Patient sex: M
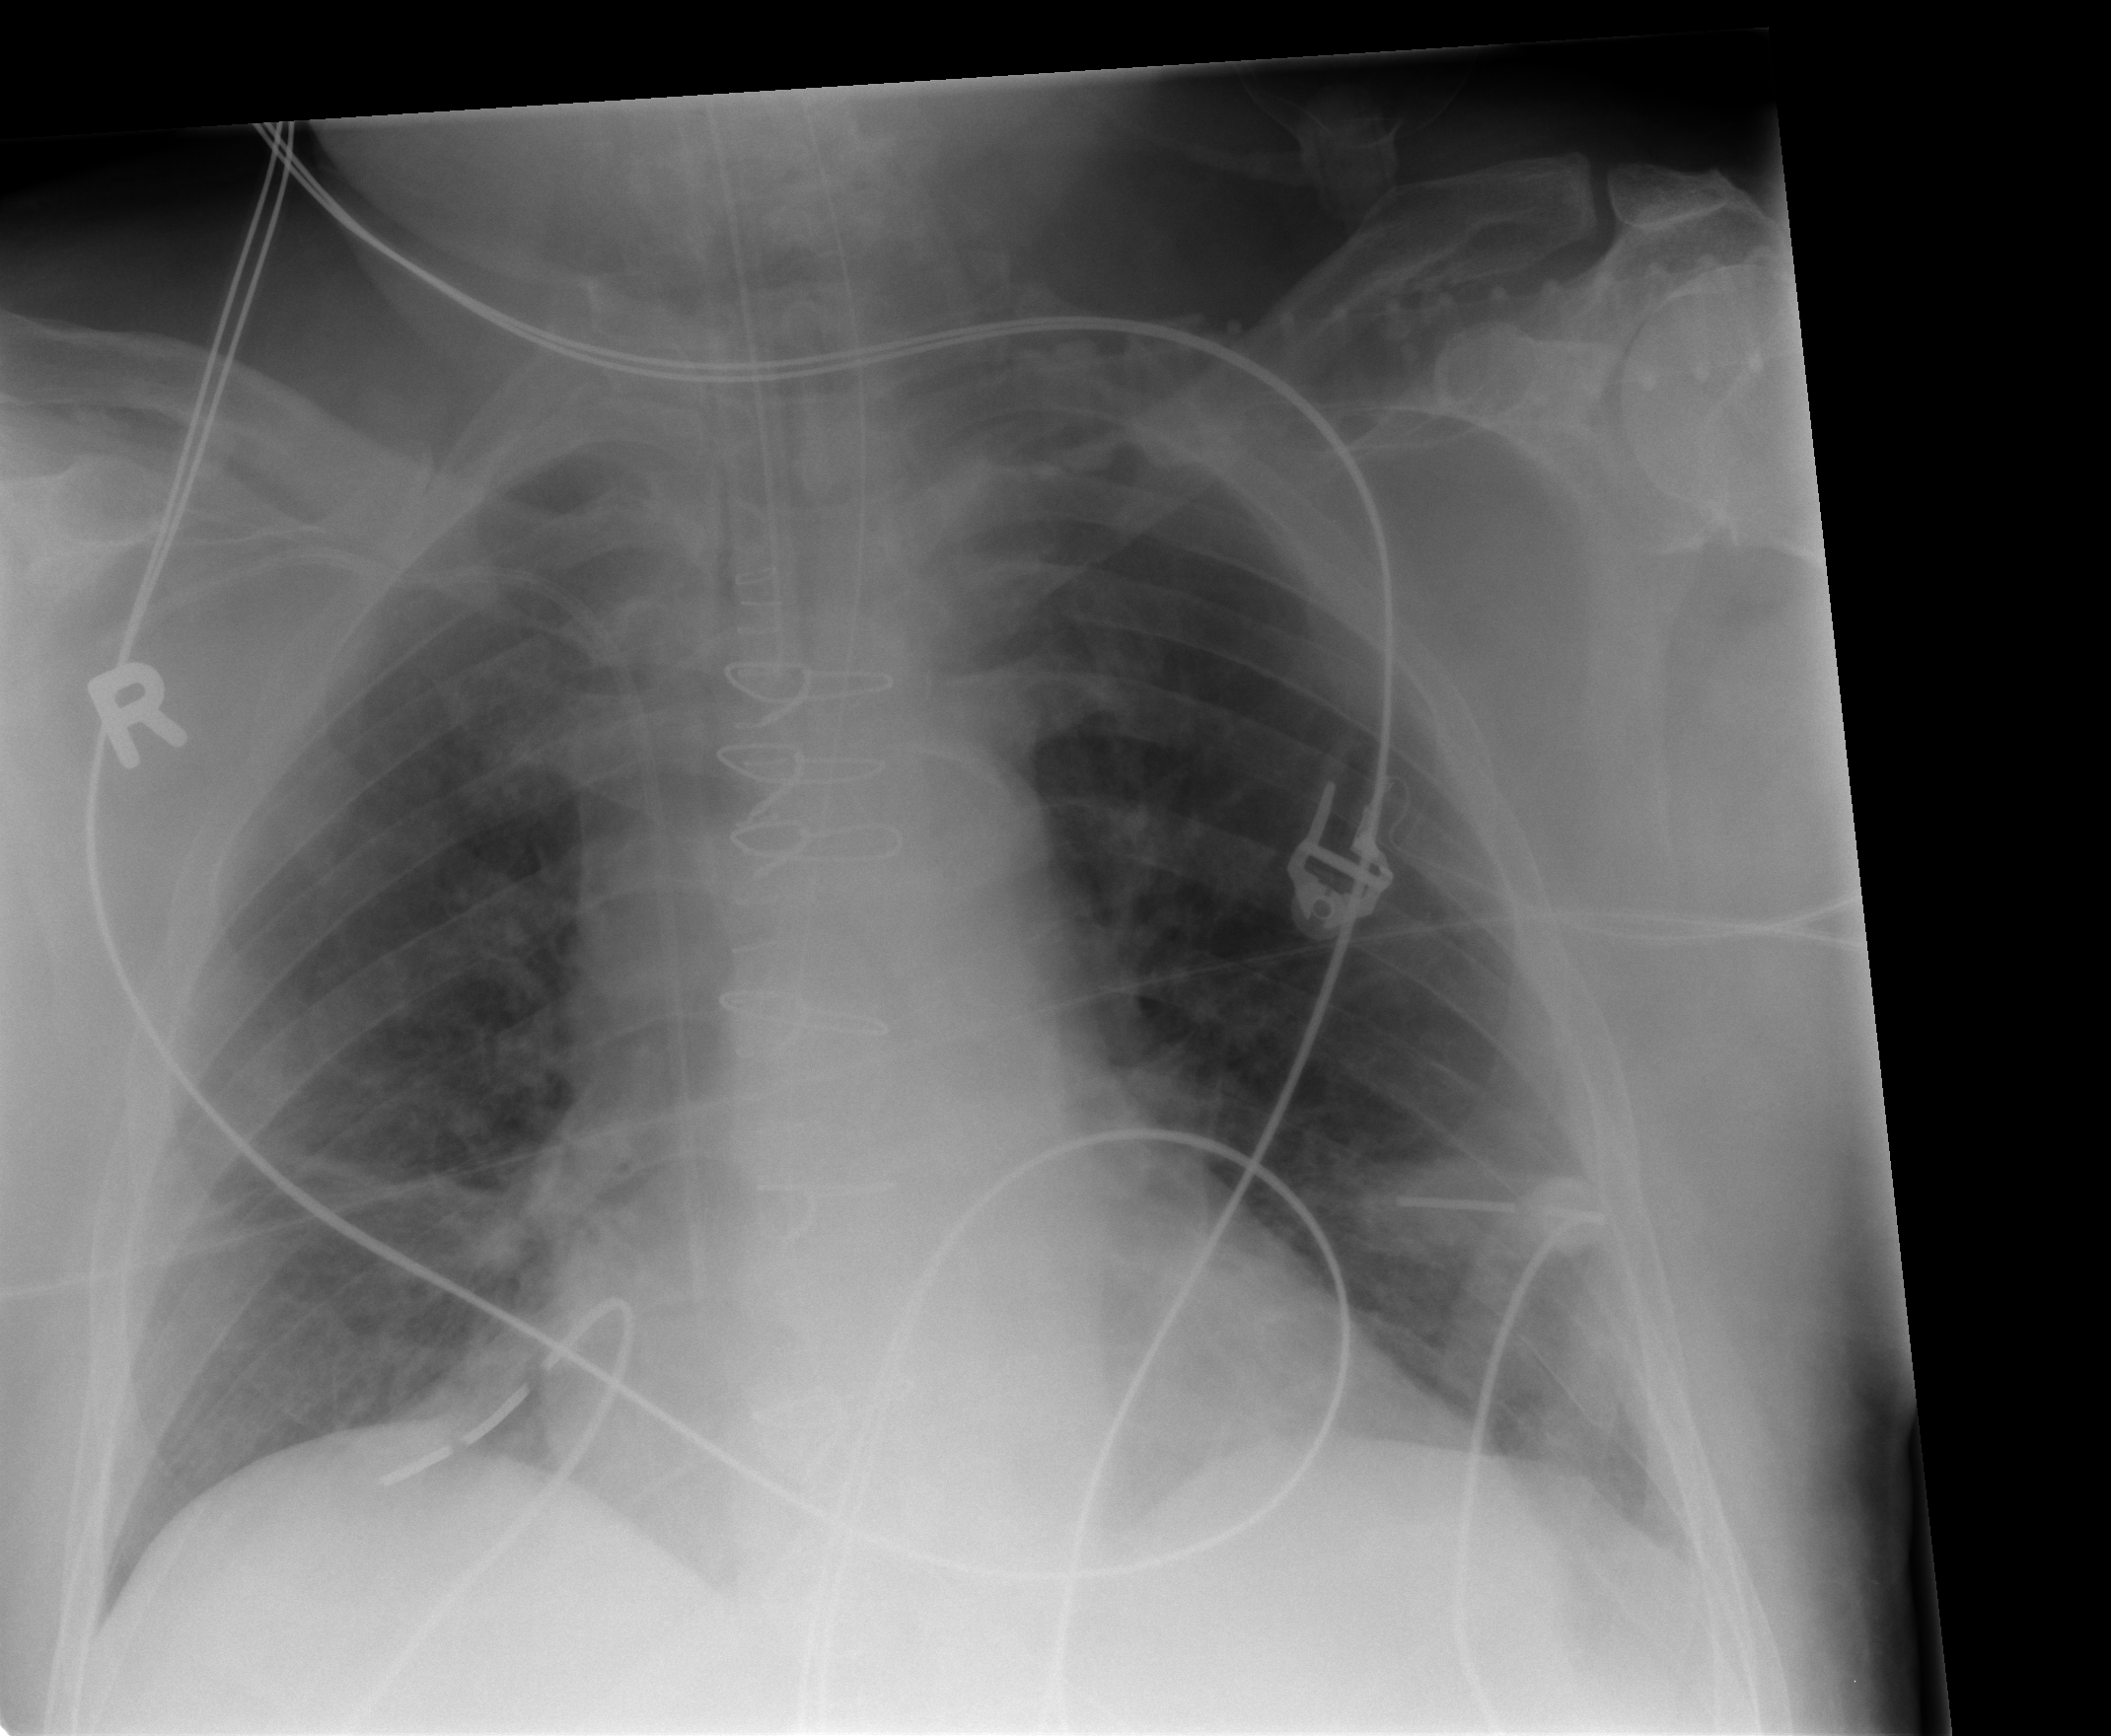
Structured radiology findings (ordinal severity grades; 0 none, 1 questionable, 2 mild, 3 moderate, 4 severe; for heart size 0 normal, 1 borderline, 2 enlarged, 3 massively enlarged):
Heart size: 2
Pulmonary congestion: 1
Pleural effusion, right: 0
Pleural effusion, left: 1
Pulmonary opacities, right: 1
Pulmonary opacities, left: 0
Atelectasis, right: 2
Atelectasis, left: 2